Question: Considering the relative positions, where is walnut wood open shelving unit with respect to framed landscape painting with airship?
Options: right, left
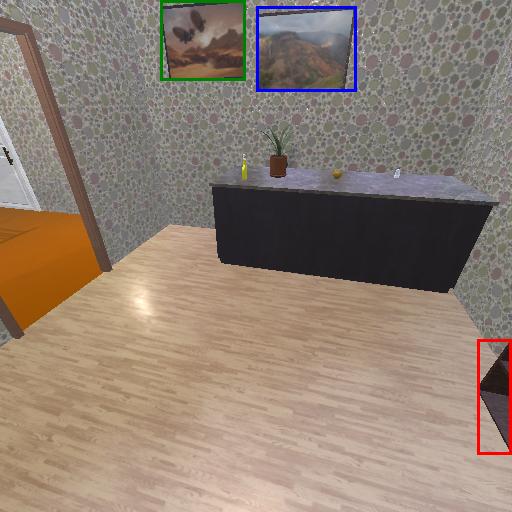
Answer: right